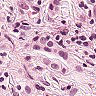
Metastatic tissue present: yes